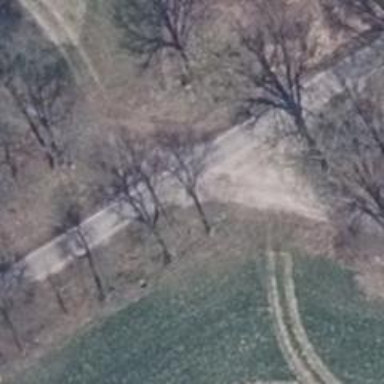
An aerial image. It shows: Unclassified road.